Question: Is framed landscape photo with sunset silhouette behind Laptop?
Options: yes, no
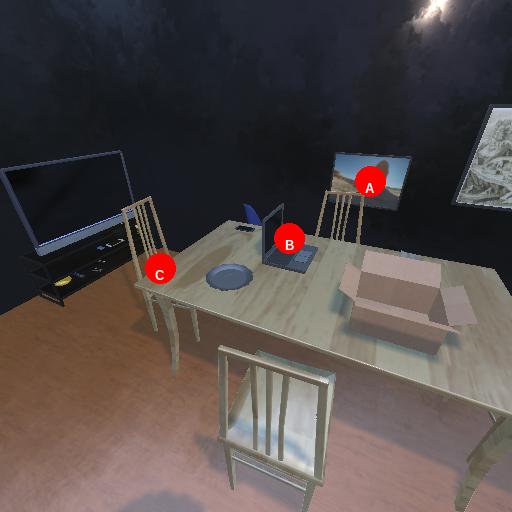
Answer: yes